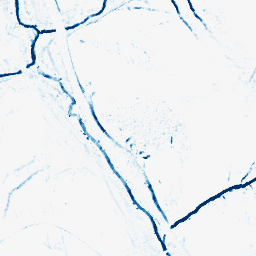
Category: morphological
Decomposition family: morphological_diamond
Decomposition parameters: operation: closing
radius: 3
Upsampling method: quadratic
Upsampling parameters: scale: 4
Upsampling scale: 4